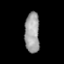
Tissue: prostate
Cell type: Epithelial cells
Senescence score: 0.246
Nuclear area (px): 581
Mean DAPI intensity: 160.084